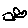
Label: bird